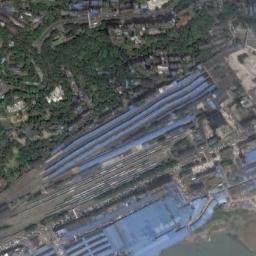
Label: railway_station